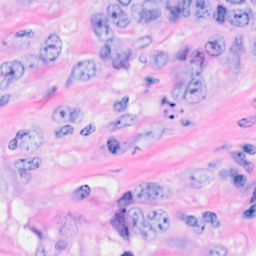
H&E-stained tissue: Breast